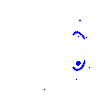
Particle: kaon